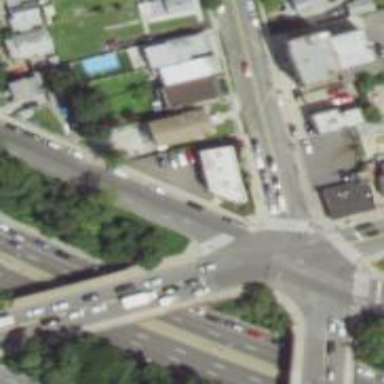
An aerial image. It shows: Marked crossing on footway.